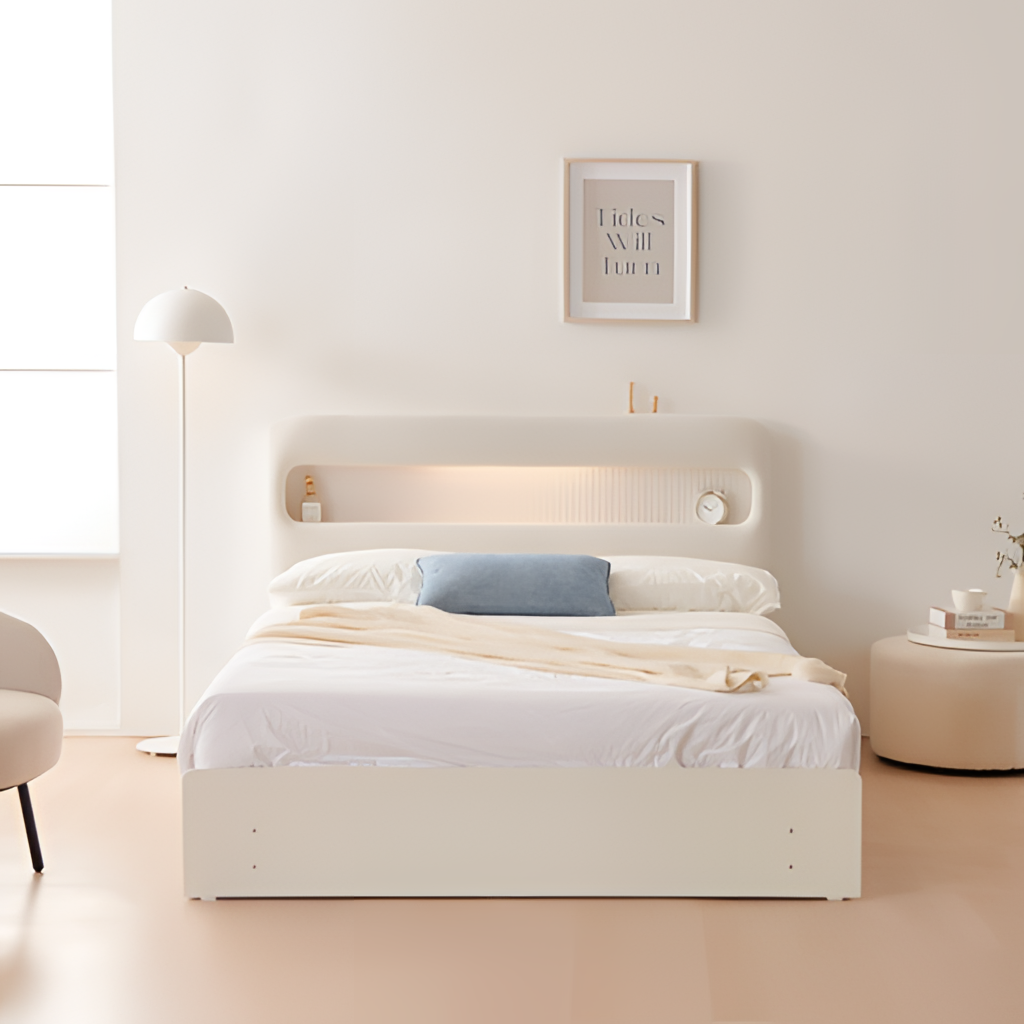
bedroom, beige plush backlit headboard bed, paint wallpaper, with solid pattern, modern, beige wood flooring, with plank pattern